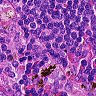
Metastatic tissue present: no